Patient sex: F
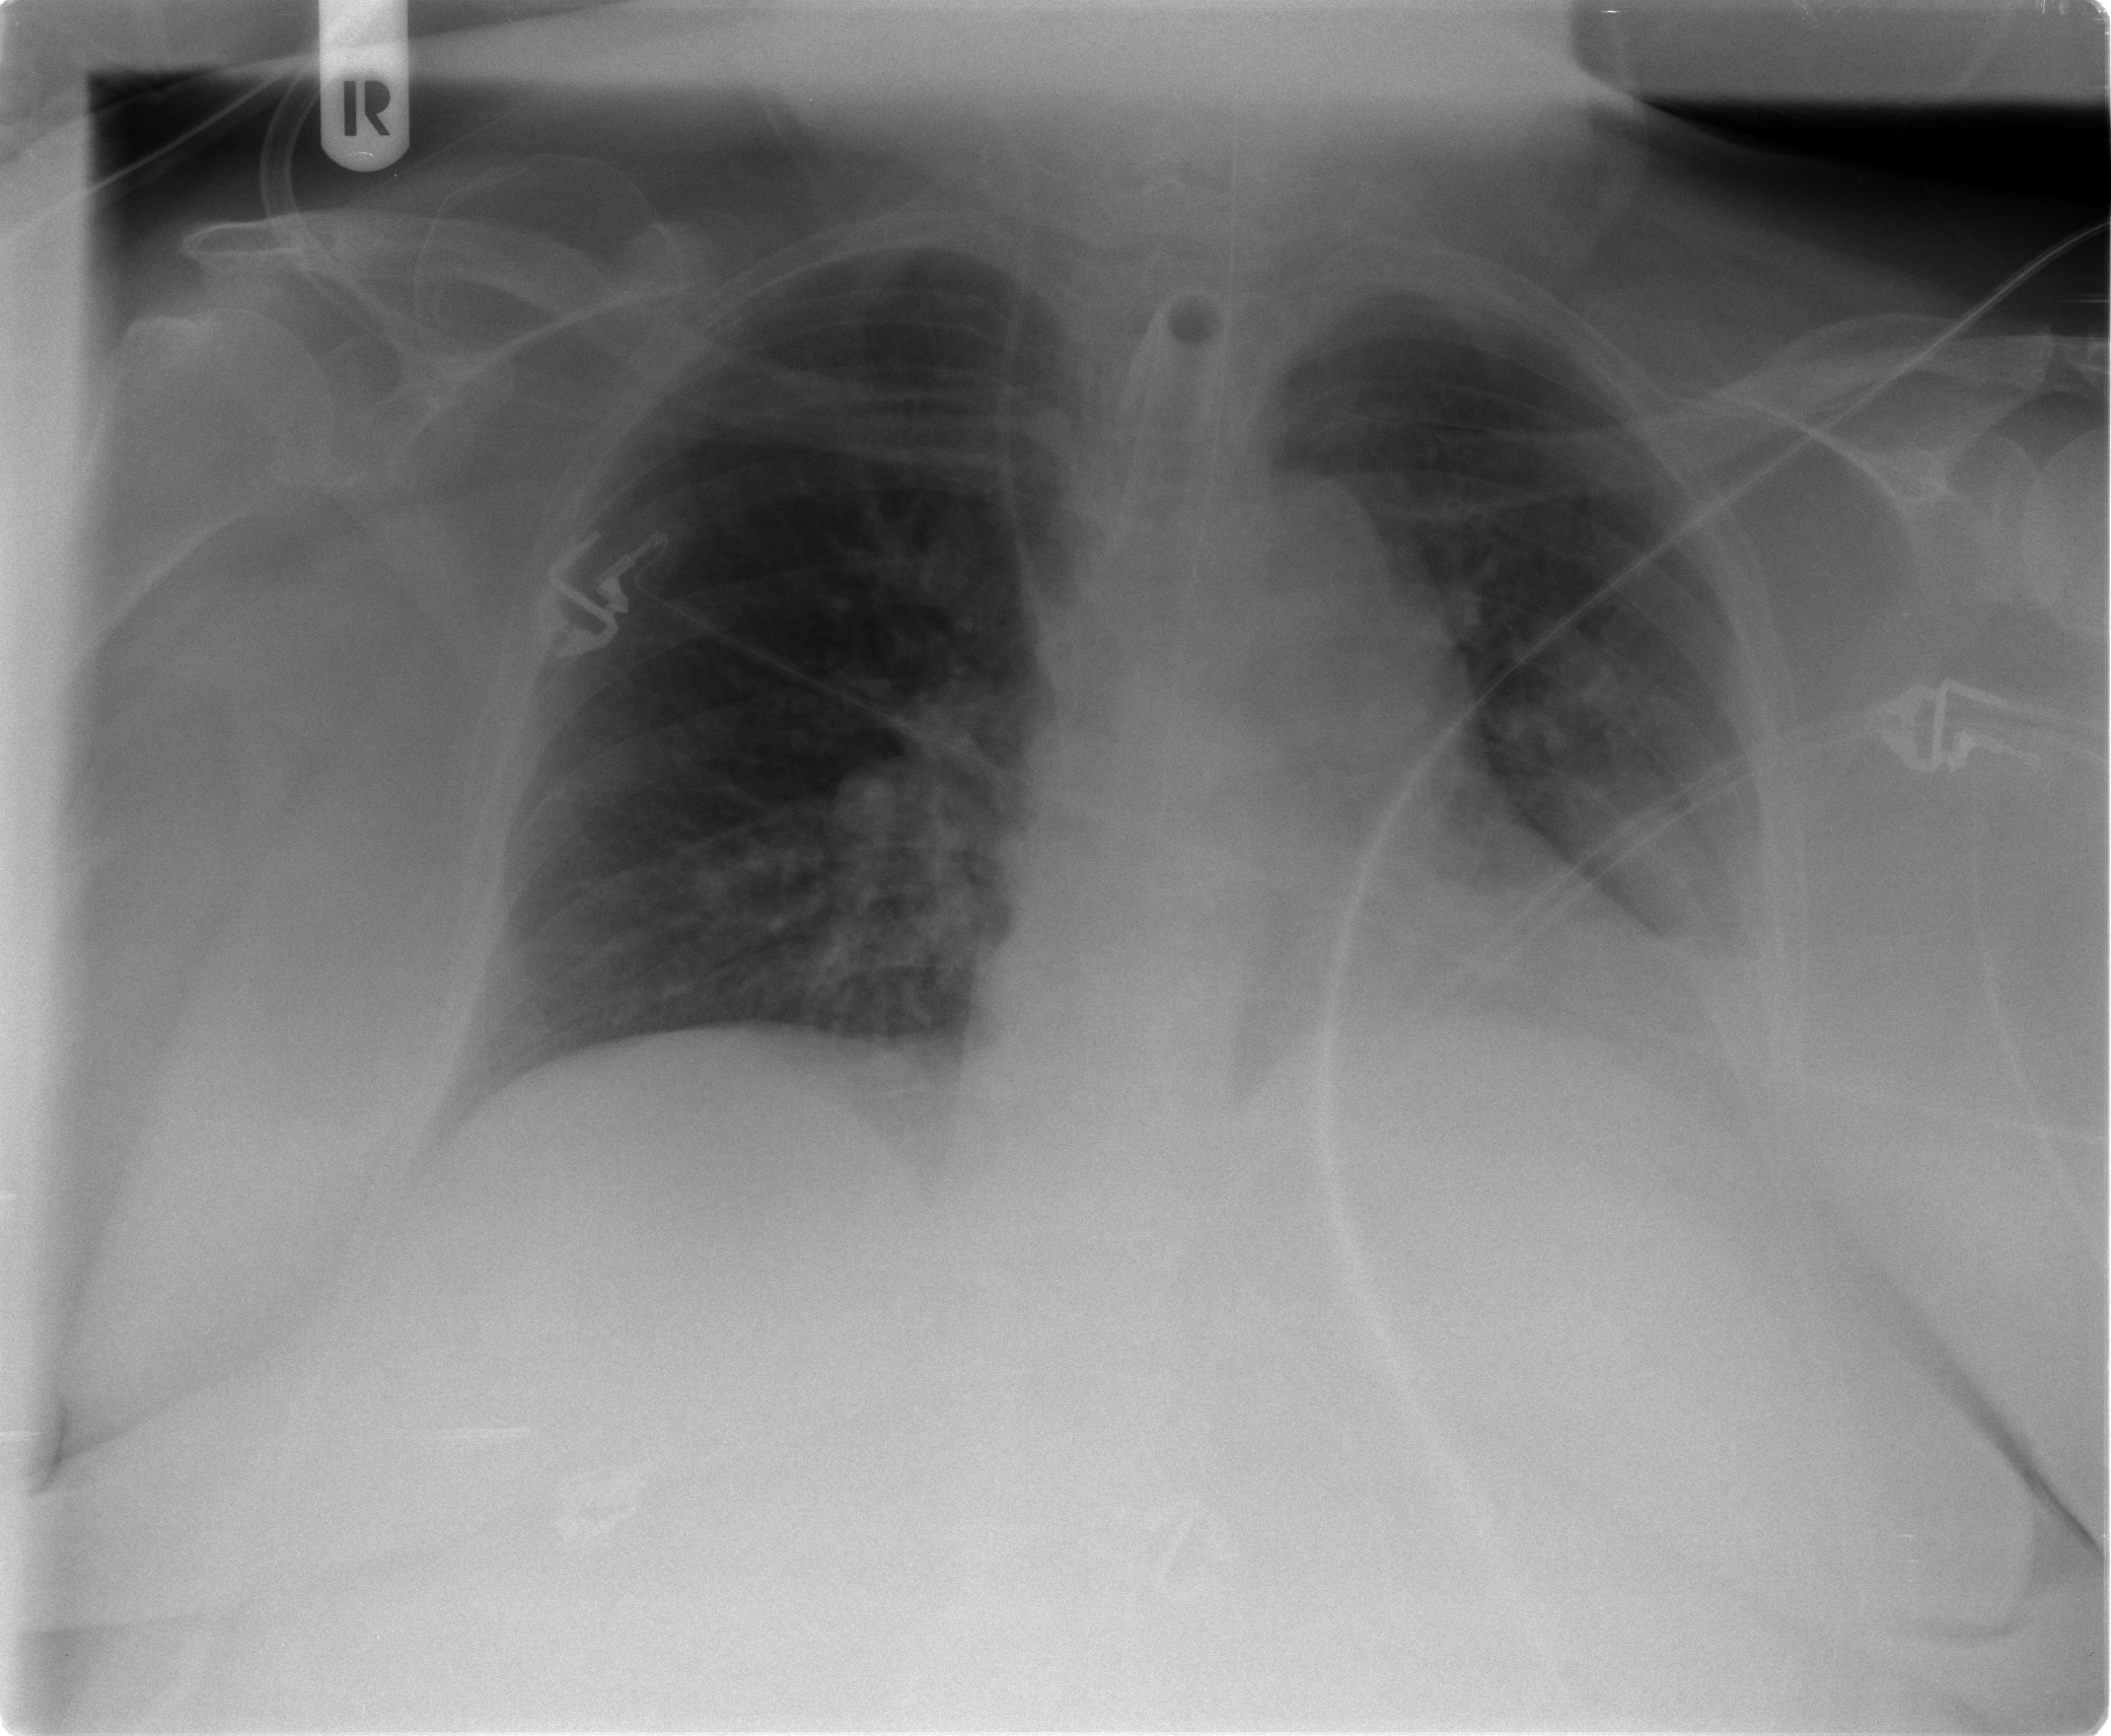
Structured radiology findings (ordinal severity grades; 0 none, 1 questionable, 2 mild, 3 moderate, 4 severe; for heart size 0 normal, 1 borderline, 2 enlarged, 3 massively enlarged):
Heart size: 0
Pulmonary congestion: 2
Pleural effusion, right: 0
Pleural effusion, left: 2
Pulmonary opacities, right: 1
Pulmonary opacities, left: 2
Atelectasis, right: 0
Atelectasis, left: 2